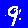
Digit: 9